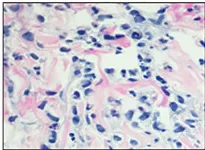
H&E staining showing interstitial infiltrates consisting of some atypical mononuclear cells with karyorrhexis.
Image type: pathology (h&e)